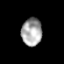
Tissue: prostate
Cell type: T cells
Senescence score: 0.3266
Nuclear area (px): 553
Mean DAPI intensity: 165.817